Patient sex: F
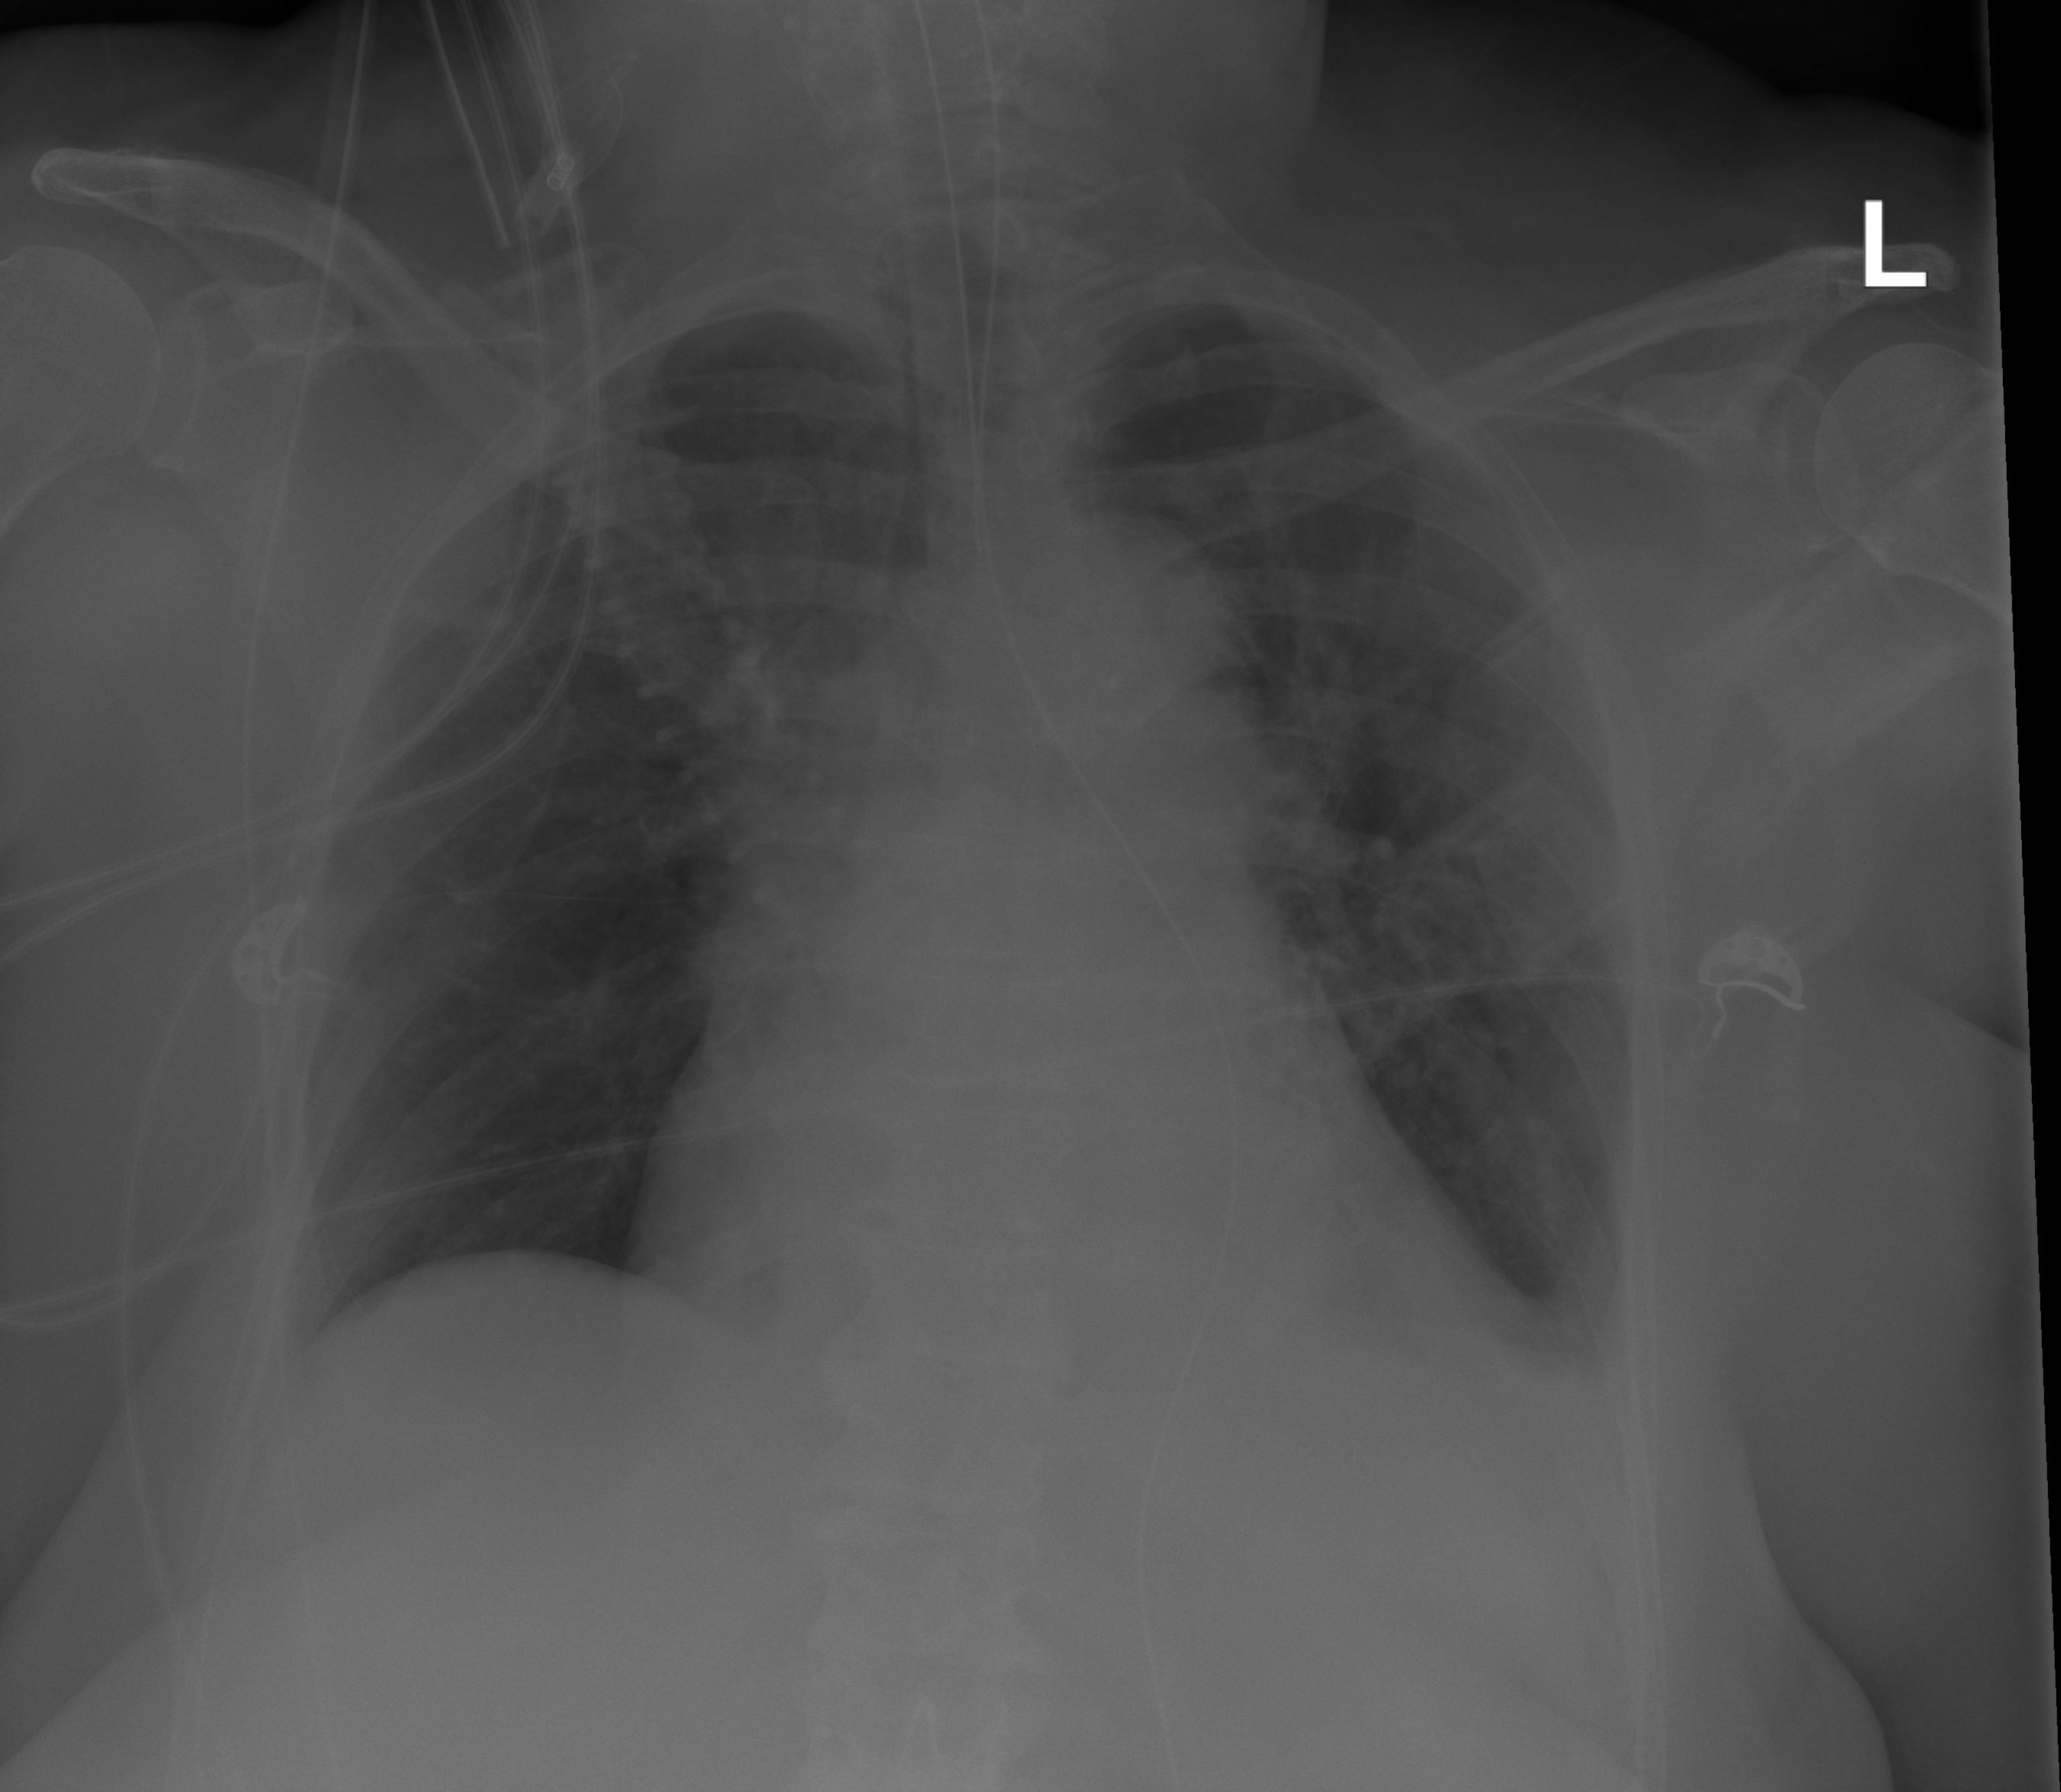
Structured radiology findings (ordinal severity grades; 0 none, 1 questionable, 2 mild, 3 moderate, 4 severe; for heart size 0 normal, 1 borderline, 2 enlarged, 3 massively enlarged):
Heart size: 2
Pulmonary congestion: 1
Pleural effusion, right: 0
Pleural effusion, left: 1
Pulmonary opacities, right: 0
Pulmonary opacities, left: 0
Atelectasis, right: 1
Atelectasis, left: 2